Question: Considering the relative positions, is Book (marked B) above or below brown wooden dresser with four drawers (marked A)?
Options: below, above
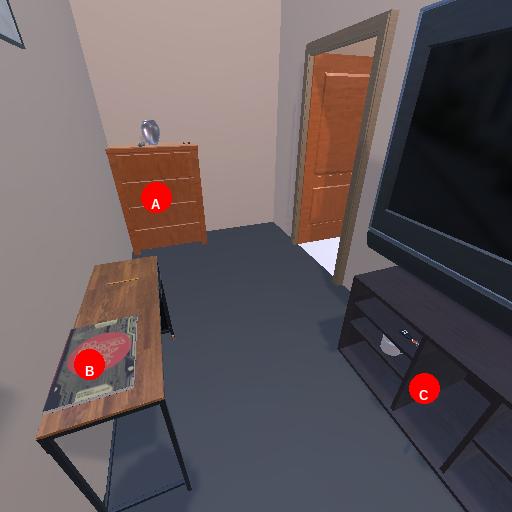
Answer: below